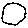
Label: circle